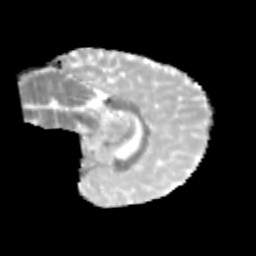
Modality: MD
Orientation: sagittal
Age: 10
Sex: female
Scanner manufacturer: siemens
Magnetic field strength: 3 T
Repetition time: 3.8 s
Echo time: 0.07 s